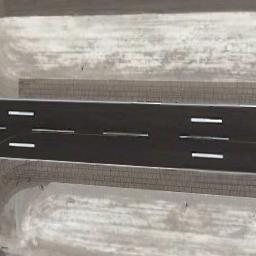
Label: runway